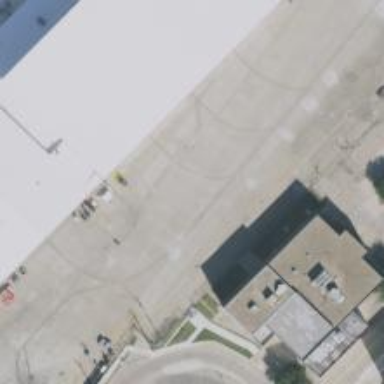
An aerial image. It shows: View of taxiway at the airport.